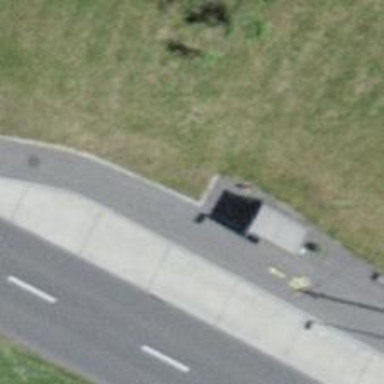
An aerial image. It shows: Bus stop with platform for public transport.